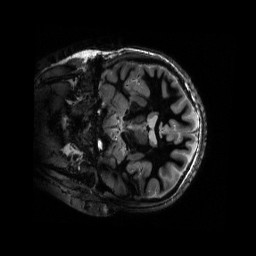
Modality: T1w
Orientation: coronal
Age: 23
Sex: female
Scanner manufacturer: siemens
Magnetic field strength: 6.98 T
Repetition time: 4.5 s
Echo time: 0.00337 s